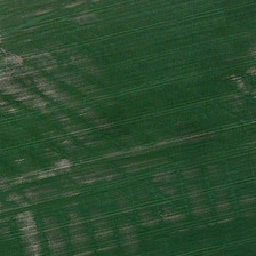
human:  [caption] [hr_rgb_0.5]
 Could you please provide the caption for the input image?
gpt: Some straight lines stretch this green grassland straight.

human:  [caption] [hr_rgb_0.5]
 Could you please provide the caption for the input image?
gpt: There is a plain of rhombus.

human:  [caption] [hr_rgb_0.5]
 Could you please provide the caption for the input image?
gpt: Prairie with a diamond grid.

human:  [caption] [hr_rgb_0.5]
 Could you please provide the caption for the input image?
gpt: There's a prairie with a broken net.

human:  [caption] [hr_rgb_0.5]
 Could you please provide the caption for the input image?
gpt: Several straight lines went straight through the green grass.